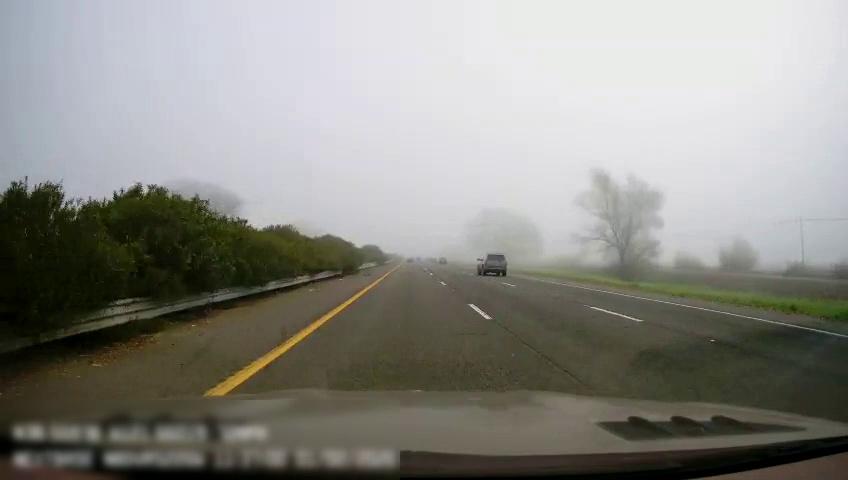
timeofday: Day
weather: Sunny
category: Drivable Space
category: Vehicles | SUV
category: Lanes | Current Lane
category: Lanes | Current Lane
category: Lanes | Alternate Lane
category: Lanes | Alternate Lane